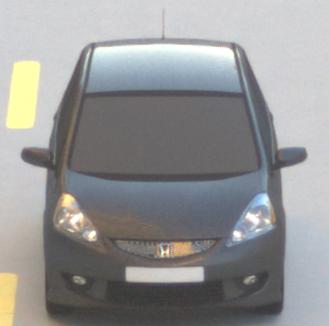
Make: Honda
Model: Jazz 1.2
Detailed model: Jazz (III) (11/08 - 04/11)
Model produced from: 2008/11
Model produced until: 2010/10
Doors: 5
Color: gray
Road condition: dry road
Daytime: sunrise or sunset
Contrast: medium contrast